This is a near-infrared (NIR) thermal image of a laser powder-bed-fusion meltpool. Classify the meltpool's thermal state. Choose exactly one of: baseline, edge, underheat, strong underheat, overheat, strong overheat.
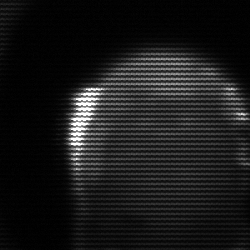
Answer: baseline